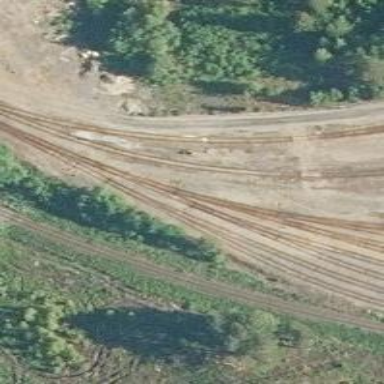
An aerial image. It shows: Railway spur service.